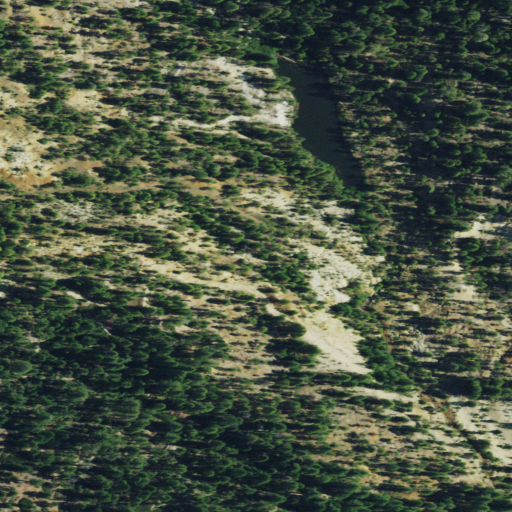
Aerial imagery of slope(s) in California named Mulligan Slide containing shrub, evergreen forest, and grassland